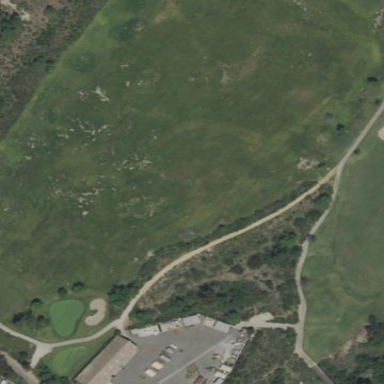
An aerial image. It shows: Driving range for golf on grass.